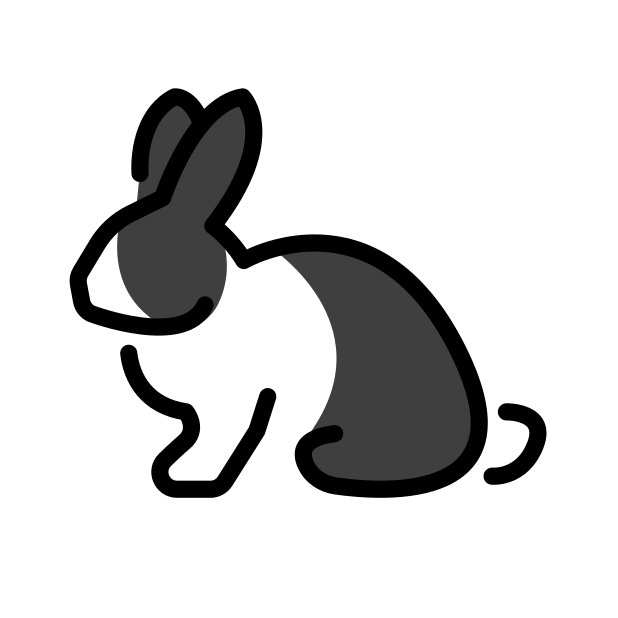
Emoji: 🐇
Name: rabbit
Unicode: 0x1f407